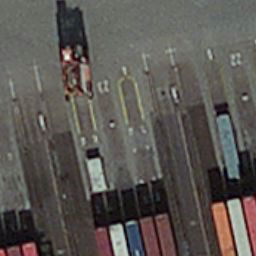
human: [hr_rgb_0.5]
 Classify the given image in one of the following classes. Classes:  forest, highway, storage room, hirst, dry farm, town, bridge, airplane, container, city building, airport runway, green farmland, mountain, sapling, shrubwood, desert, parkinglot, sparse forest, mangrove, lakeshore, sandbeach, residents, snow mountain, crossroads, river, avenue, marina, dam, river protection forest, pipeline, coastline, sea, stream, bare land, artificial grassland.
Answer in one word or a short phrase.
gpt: container